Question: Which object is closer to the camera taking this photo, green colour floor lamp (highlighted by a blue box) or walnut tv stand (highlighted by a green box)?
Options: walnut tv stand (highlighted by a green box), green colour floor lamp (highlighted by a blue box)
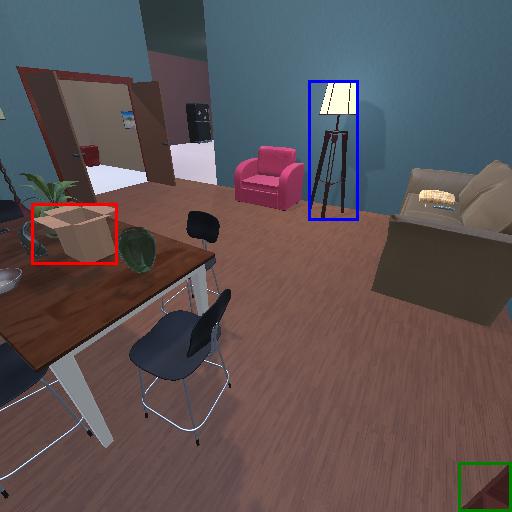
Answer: walnut tv stand (highlighted by a green box)